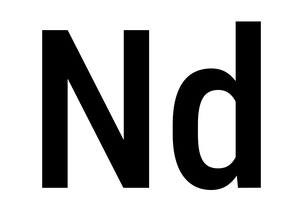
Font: Roboto_Condensed_Medium